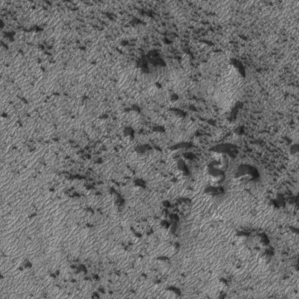
Label: frost